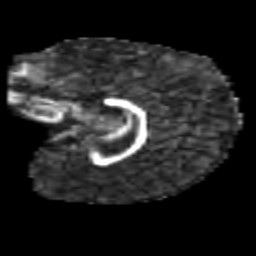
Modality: FA
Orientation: sagittal
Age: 7
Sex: male
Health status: healthy